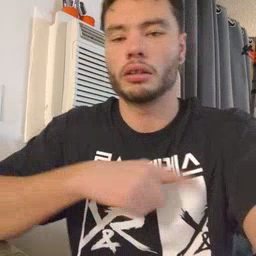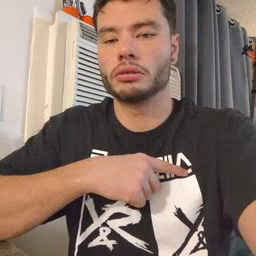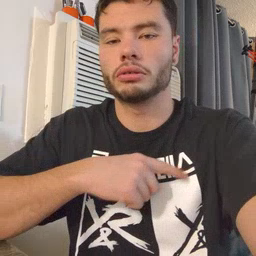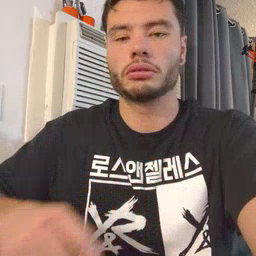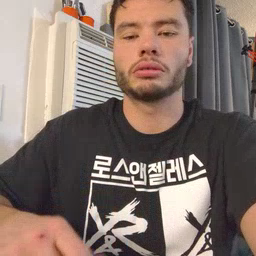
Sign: weus